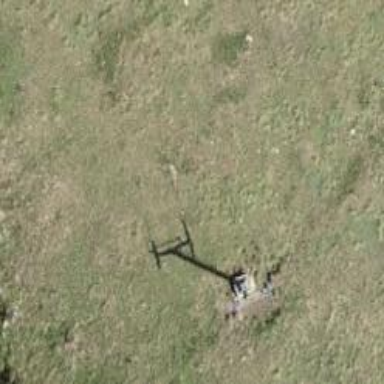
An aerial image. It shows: Pylon used for aerialway.